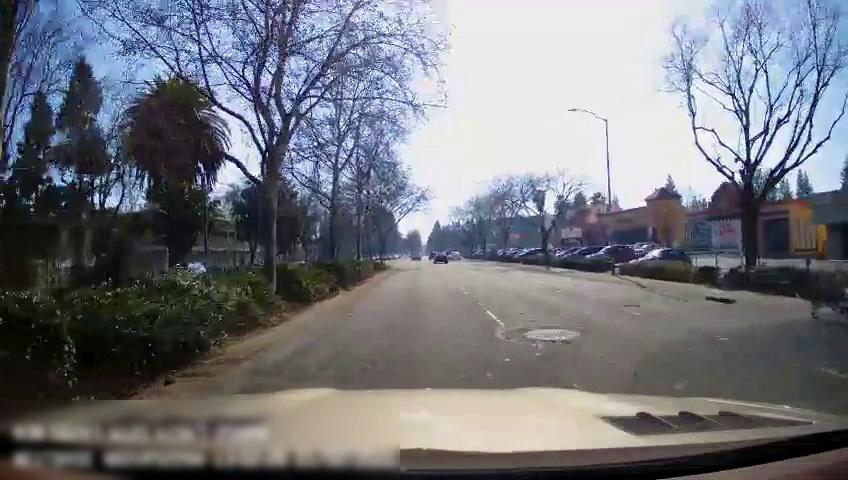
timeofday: Day
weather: Sunny
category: Drivable Space
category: Vehicles | Car
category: Vehicles | SUV
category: Vehicles | SUV
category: Vehicles | Car
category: Vehicles | Car
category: Vehicles | SUV
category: Vehicles | Car
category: Lanes | Current Lane
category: Lanes | Alternate Lane